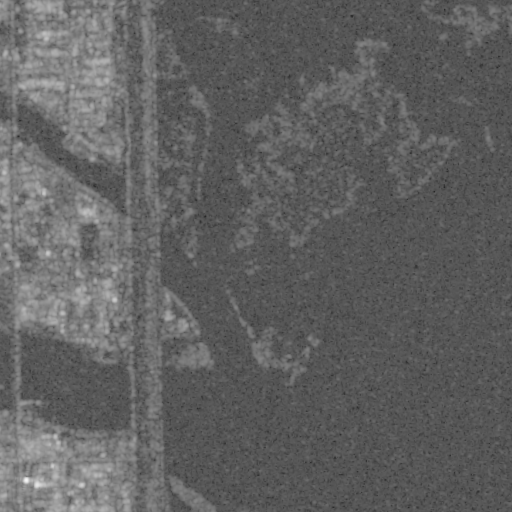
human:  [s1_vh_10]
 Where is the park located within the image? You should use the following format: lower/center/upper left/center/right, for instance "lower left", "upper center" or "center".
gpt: The park is located in the upper left of the image.
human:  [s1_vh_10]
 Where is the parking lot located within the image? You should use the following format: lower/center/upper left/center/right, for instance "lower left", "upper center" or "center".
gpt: The parking lot is located in the upper left of the image.
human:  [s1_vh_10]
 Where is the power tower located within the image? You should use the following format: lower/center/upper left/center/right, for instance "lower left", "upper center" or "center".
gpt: The power tower is located in the lower left of the image.
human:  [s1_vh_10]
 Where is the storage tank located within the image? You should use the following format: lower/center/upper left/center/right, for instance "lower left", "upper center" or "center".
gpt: The storage tank is located in the left of the image.
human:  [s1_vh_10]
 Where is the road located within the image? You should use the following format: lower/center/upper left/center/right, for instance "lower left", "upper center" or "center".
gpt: There is no road in the image.

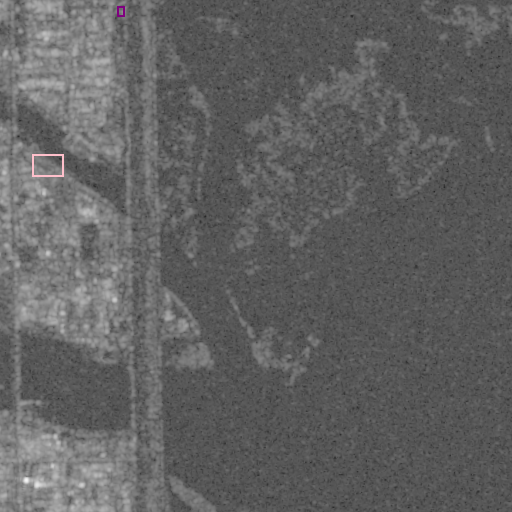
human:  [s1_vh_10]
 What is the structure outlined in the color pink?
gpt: The structure outlined in pink is a park.
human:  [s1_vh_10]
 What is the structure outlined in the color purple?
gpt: The structure outlined in purple is a parking lot.
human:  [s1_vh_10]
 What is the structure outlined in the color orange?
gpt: There is no orange outline.